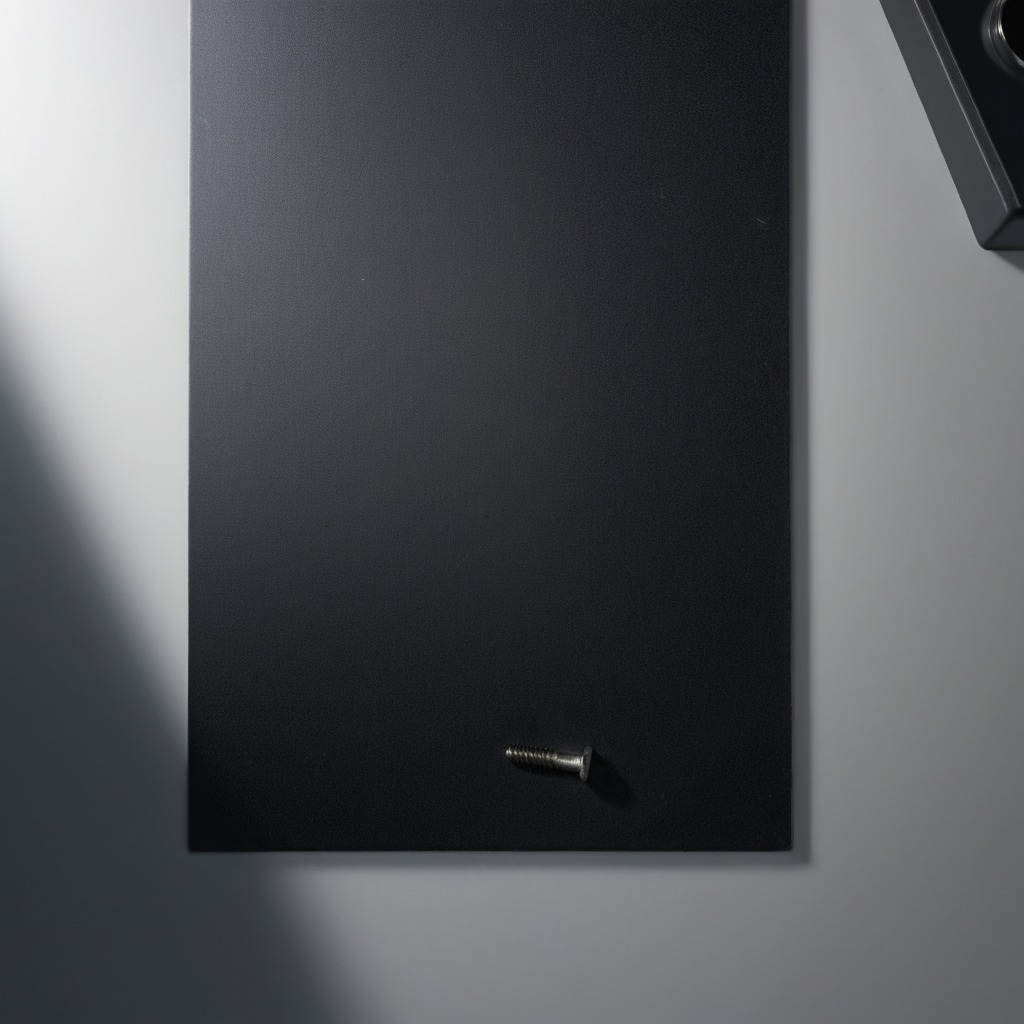
A metal screw lies on a clean granite tabletop covered with a black rubber mat inside a workshop under bright overhead lighting crisp shadows high clarity worn but beneath the mat.